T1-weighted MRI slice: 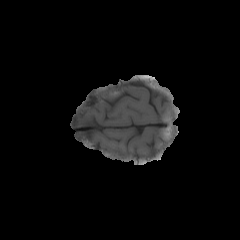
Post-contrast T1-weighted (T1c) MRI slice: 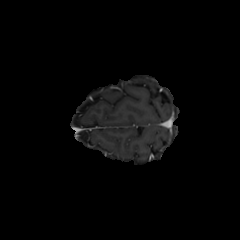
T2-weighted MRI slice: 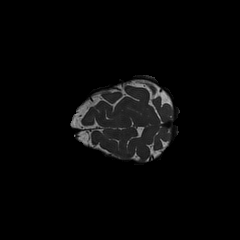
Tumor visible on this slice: no